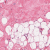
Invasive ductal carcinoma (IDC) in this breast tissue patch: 0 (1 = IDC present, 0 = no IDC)